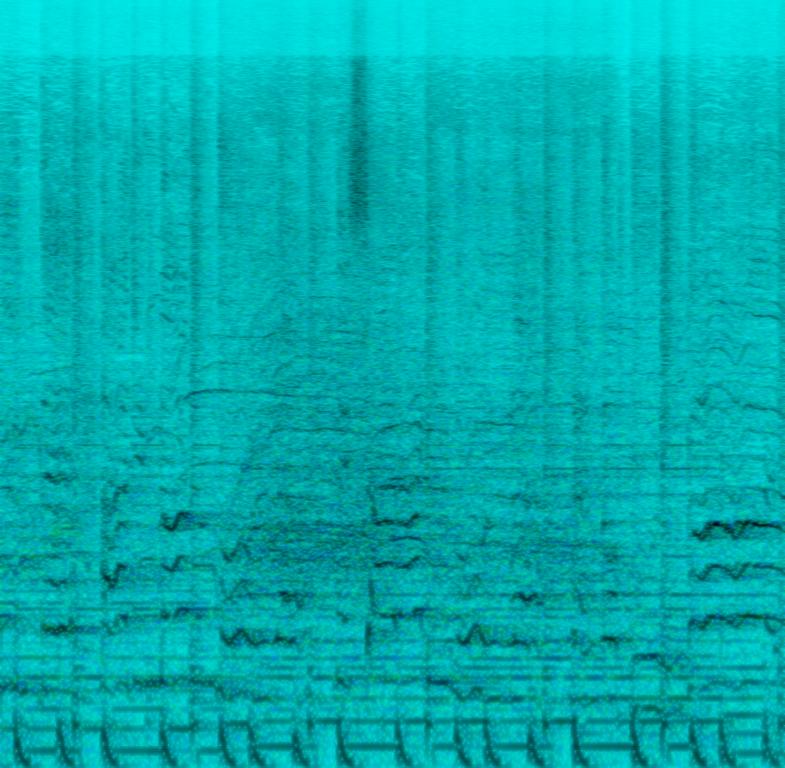
THis song contains a piano playing a major chord progression in the midrange with the left hand playing bass notes creating a simple bassline. An acoustic drum is playing a constant groove without any big changes. A male voice is singing in a higher register getting backing vocals from another male voice. In the background you can hear the crowd cheering. It mostly sounds like female voices. This song may be playing at a live concert.